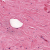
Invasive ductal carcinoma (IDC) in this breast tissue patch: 0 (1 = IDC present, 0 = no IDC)